RGB frame:
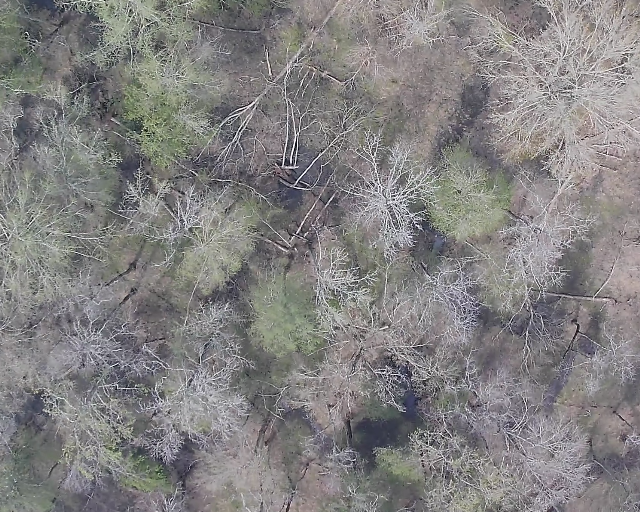
Thermal frame:
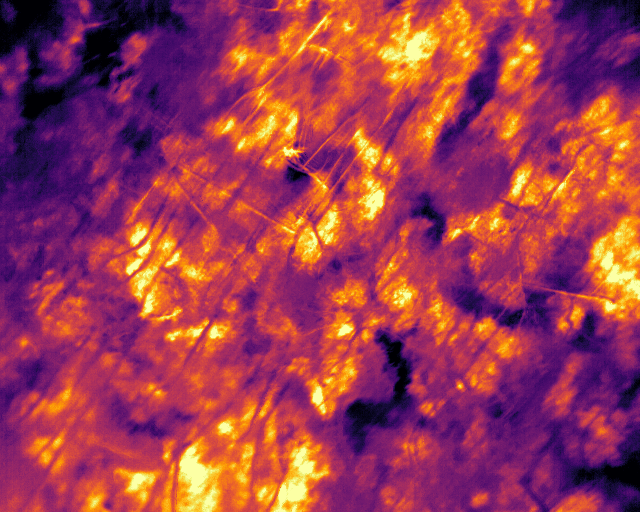
Captured: 2026-02-26 03:44:15
Pixels at or above 80 °C: 0 (fraction of frame: 0)